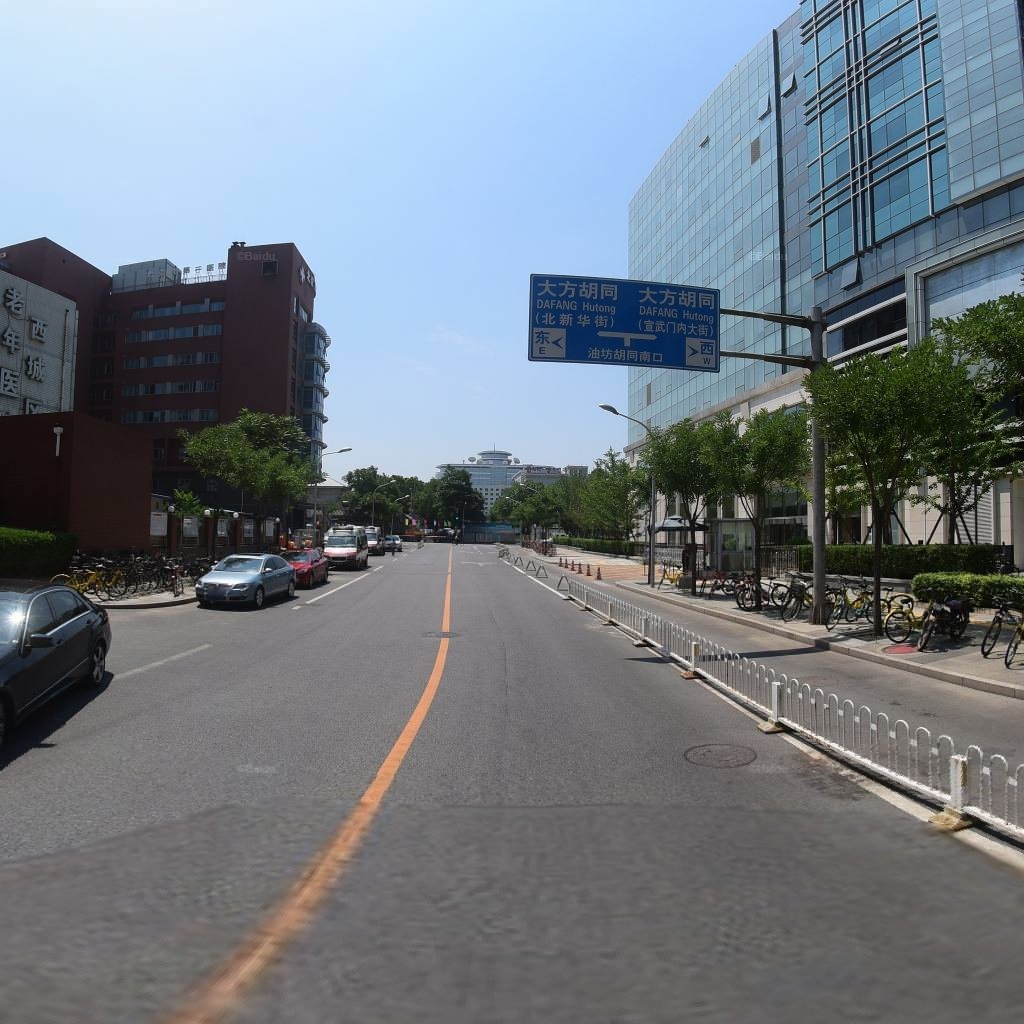
Region: Xicheng
Road damage annotations: manhole cover, manhole cover, longitudinal crack, manhole cover